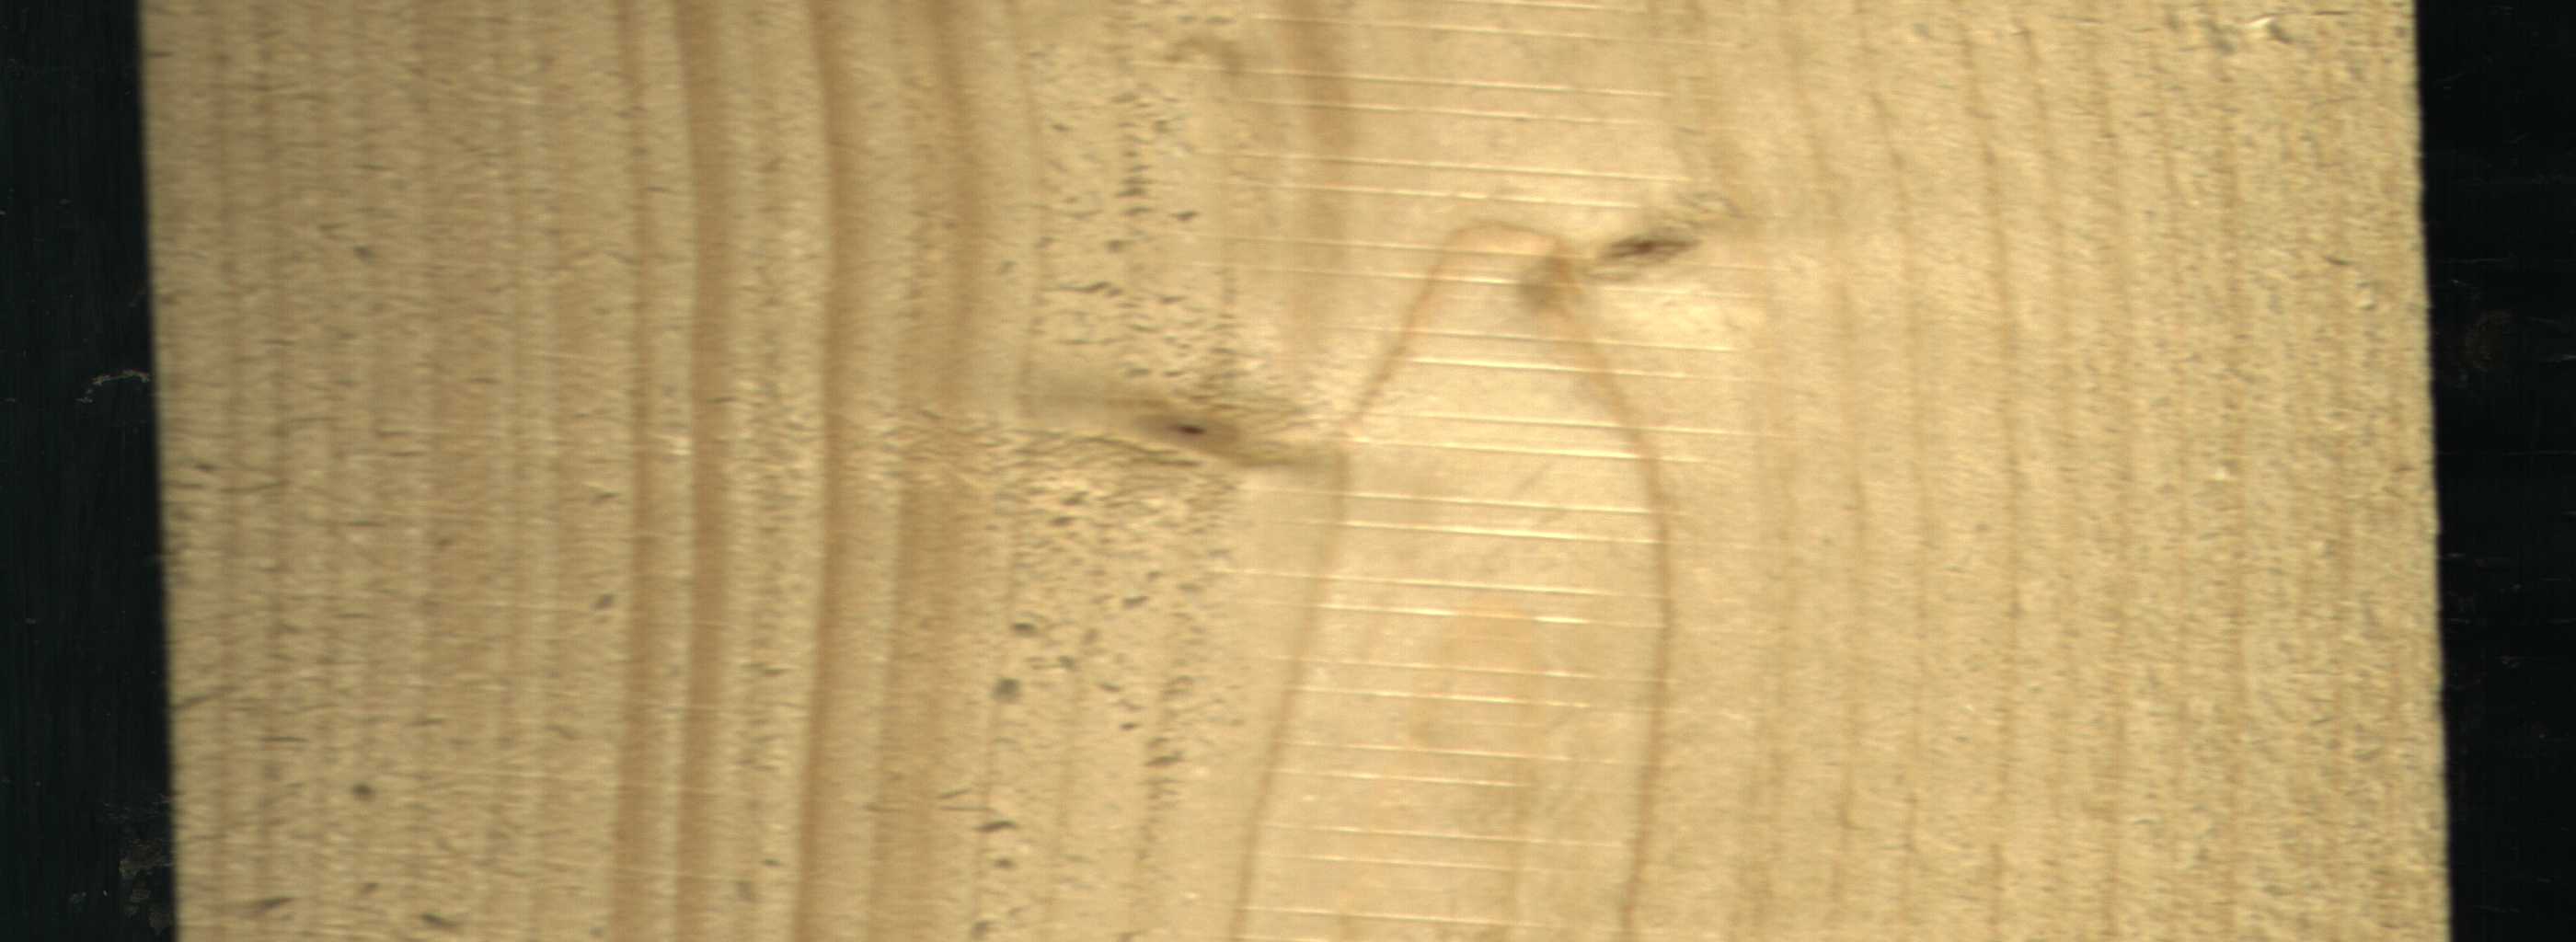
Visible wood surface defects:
Live_Knot
Live_Knot